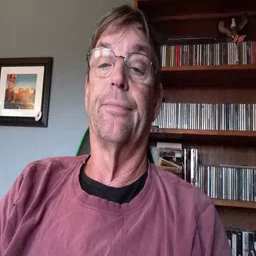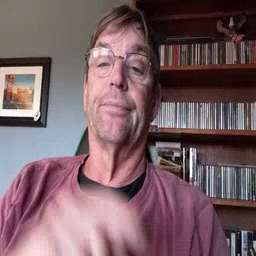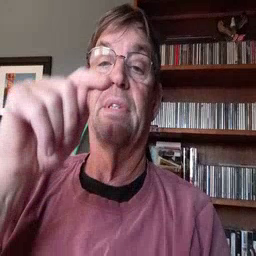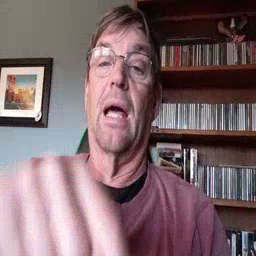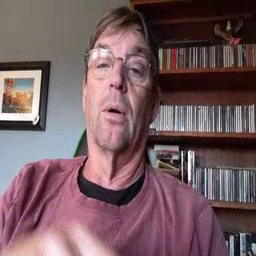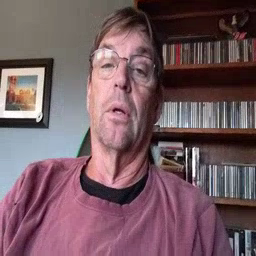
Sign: down